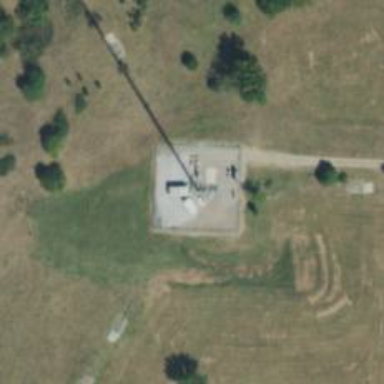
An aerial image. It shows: Communications tower.